Interaction volume radius: 10 \u00c5
Interaction volume height: 45 \u00c5
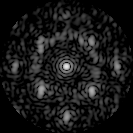
Disorder parameter: 0.4093